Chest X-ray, AP view. Patient: 48 years old, sex M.
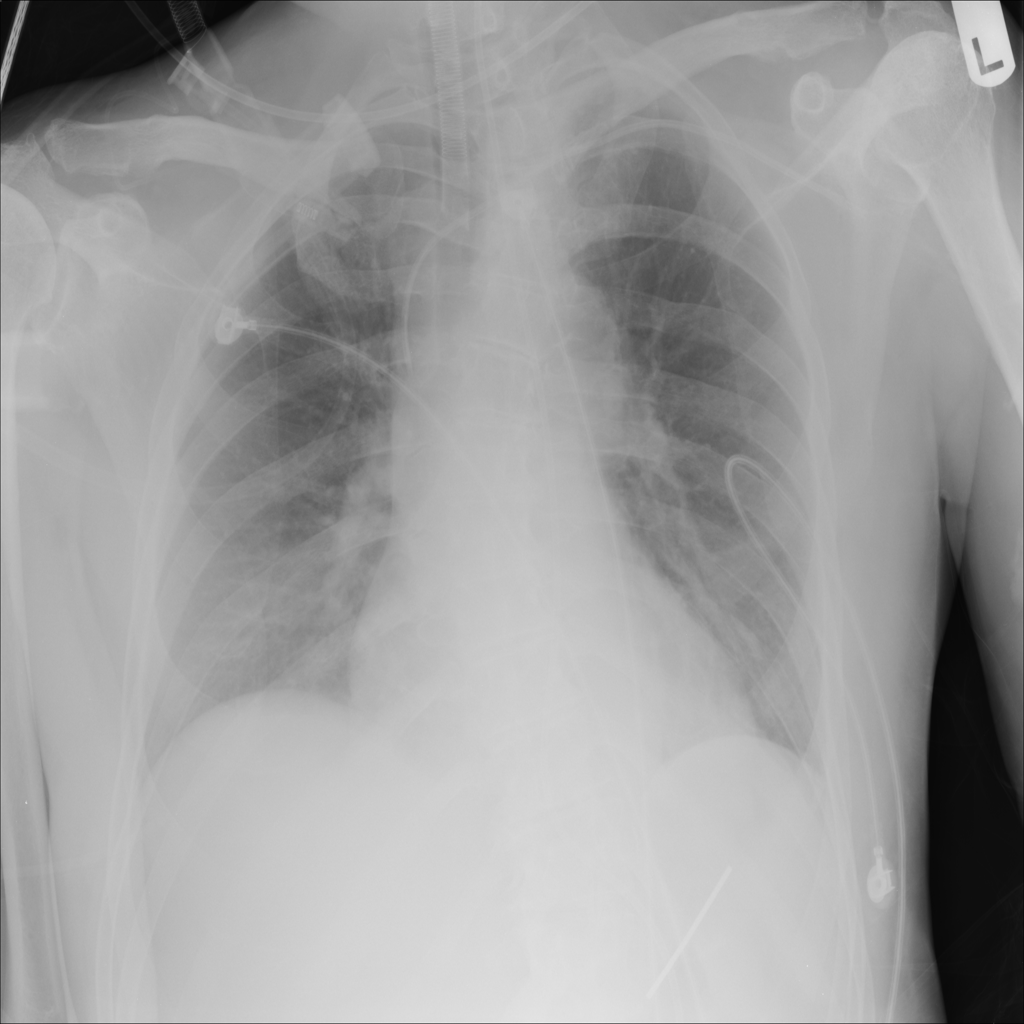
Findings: No Finding